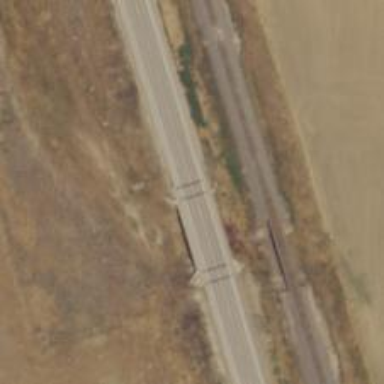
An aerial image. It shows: Bridge with asphalt surface for trunk highway. The track type is grade 1.